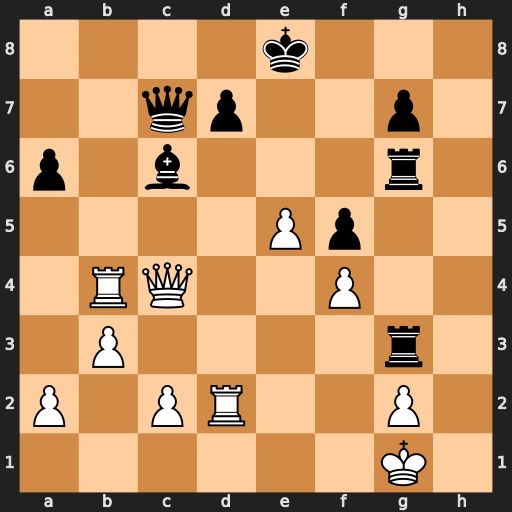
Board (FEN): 4k3/2qp2p1/p1b3r1/4Pp2/1RQ2P2/1P4r1/P1PR2P1/6K1
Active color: w
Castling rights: -
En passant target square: -
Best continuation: Rb8+ Qxb8 Qg8+ Ke7 Qxb8 Rxg2+ Rxg2